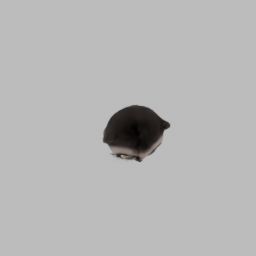
Label: animals